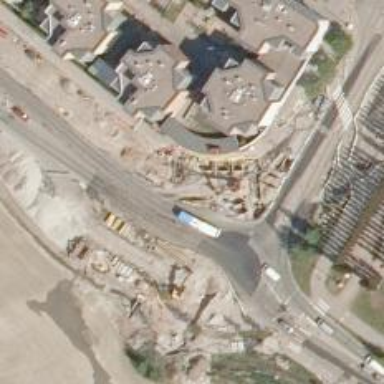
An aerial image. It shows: Tram crossing on the railway.